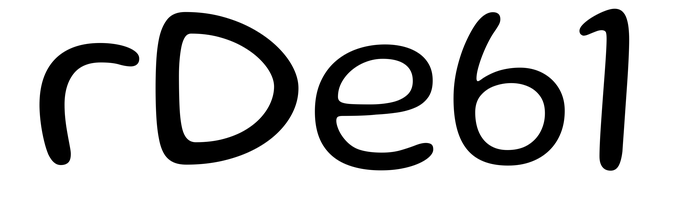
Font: Gluten_Light